Interaction volume radius: 5 \u00c5
Interaction volume height: 10 \u00c5
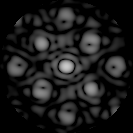
Disorder parameter: 0.2762